Brain MRI, t2w sequence, axial 2D slice.
Patient: age 42, sex F, weight 90 kg, height 1.9 m
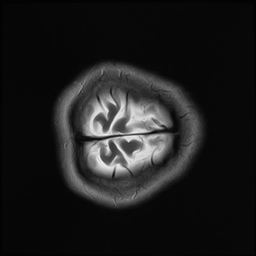